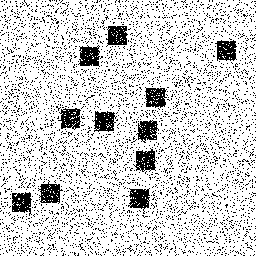
Squares: 11
Triangles: 0
Stars: 0
Total shapes: 11